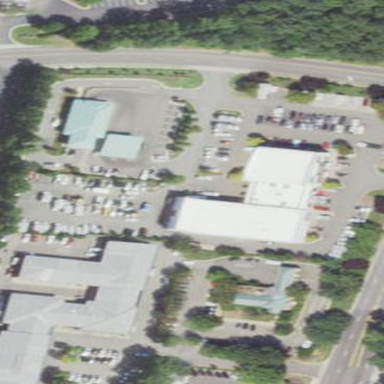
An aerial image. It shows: Building that houses car repair shop.